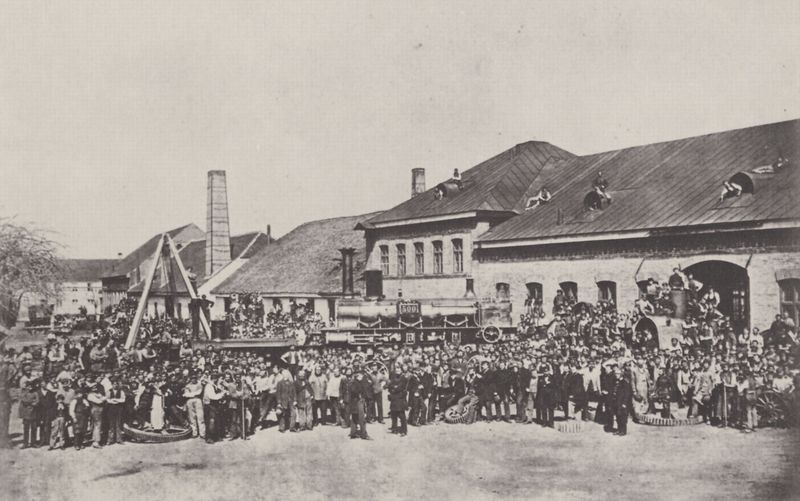
Titel: Die Belegschaft der Lokomotivfabrik Maffei in München mit der 500. Lokomotive eigener Produktion
Künstler: Joseph Albert
Standort: München
Institution: Stadtmuseum, Graphische Sammlung
Schlagwörter: baum, himmel, mann, schatten, weiß, dreieck, frauen, menschen, stadt, fenster, frau, grau, köpfe, licht, männer, schwarz, strasse, dach, gebäude, haus, ansammlung, fest, masse, menge, versammlung, alt, anzug, feier, gedränge, architektur, mensch, erde, häuser, strauch, flach, boden, personen, arbeit, kamin, kamine, kinder, räder, schornstein, schiff, liegen, bogen, fassade, ort, türen, zug, dorf, dächer, giebel, bauernhof, hof, fabrik, platz, schlot, speichen, sepia, arbeiter, industrie, rad, wagenrad, dampf, leiter, querformat, gestell, tor, halle, foto, fotografie, oben, photographie, eingang, erker, maschine, gerüst, scheune, torbogen, fern, gauben, schwarz weiss, menschenmasse, quer, bahnhof, treffen, gruppenbild, menschenmenge, girlanden, photo, sims, gesims, handwerk, werkstatt, walmdach, industrialisierung, eisenbahn, lok, lokomotive, dampflok, dampflokomotive, ereignis, esse, fotographie, fabrikgebäude, jubiläum, einweihung, dreifuß, aufnahme, fahrzeug, bauten, historisch, dorfplatz, first, langbau, zahnrad, dampfmaschine, werk, werksgelände, gruppenfoto, feuerwehr, gefährt, menschenmassen, mensc, obenauf, ausblicker, bodengucker, dampfmaschiene, ercde, fabrikbauten, sanzüge, treibriemen, tripod, zahnkranz, potographie, werkhalle, viele leute, lokschuppen, fortografiee, marktpaltz, stevenson, mitarbeiter